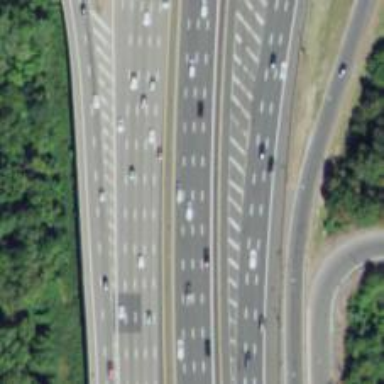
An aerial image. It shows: Urban freeway or expressway.